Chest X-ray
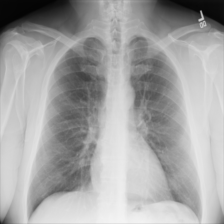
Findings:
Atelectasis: negative
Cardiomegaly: negative
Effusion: negative
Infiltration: negative
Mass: negative
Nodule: negative
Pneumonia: negative
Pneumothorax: negative
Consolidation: negative
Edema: negative
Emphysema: negative
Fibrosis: negative
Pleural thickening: negative
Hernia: negative